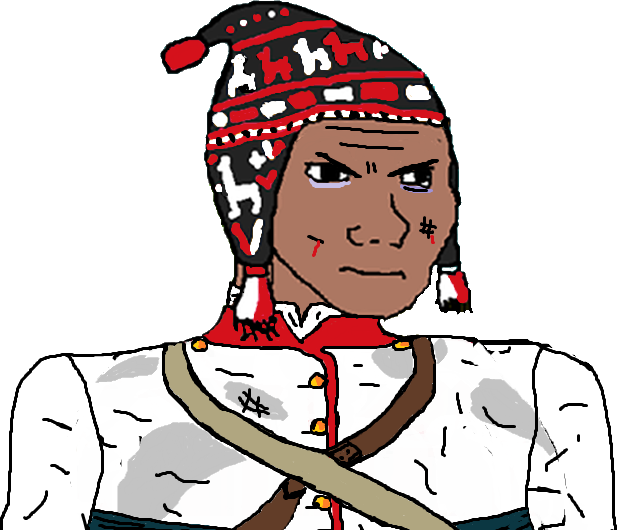
Label: 5_Tired_Wojak